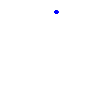
Particle: proton